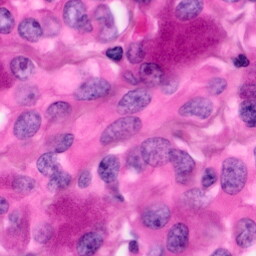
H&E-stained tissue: Pancreatic